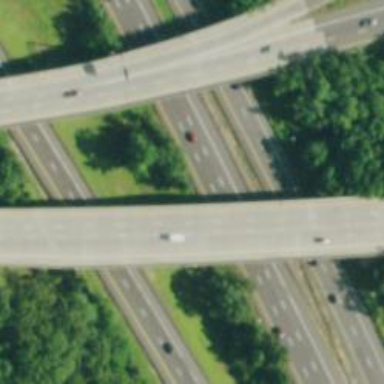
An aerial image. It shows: Urban freeway expressway bridge.